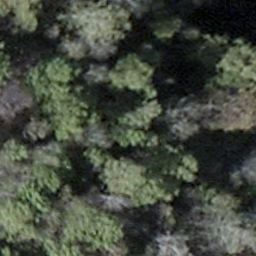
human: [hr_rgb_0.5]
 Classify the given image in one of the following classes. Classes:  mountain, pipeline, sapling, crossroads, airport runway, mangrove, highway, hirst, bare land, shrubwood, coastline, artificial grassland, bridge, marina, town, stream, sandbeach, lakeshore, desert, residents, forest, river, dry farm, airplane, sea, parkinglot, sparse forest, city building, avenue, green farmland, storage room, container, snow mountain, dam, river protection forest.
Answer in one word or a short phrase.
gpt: shrubwood